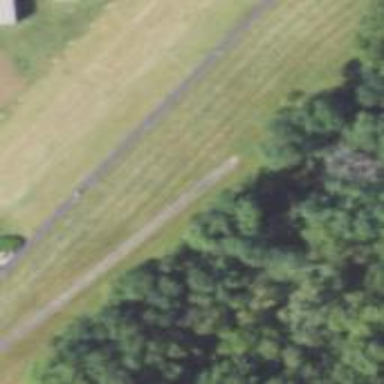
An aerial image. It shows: The path with excellent trail visibility is made of asphalt and has embankment.